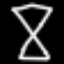
Label: hourglass